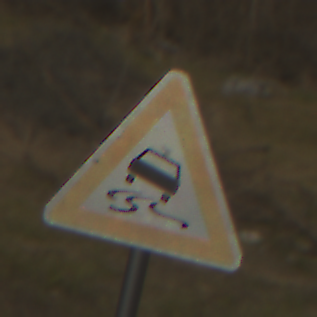
Verkehrszeichen: SchleuderOderRutschgefahr
Umgebung: Outdoor, Suburban
Tageszeit: MorningAfternoon
Wetter: PartlyCloudy
Licht: Natural
Jahreszeit: NotSpecified
Kontrast: HighContrast